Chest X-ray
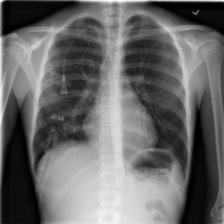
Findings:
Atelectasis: negative
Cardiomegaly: negative
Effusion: negative
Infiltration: negative
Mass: negative
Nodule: negative
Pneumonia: negative
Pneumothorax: negative
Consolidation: negative
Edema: negative
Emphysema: negative
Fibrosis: negative
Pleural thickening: negative
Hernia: negative